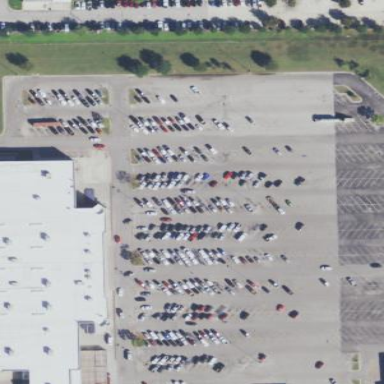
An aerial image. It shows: Parking area designated for customers with surface parking.